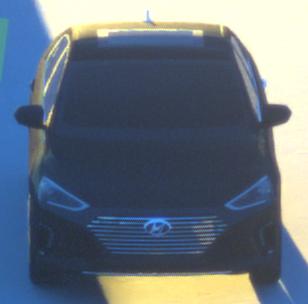
Make: Hyundai
Model: IONIQ Hybrid
Detailed model: IONIQ (AE) Hybrid
Model produced from: 2016/10
Model produced until: 2018/08
Doors: 5
Color: black
Road condition: dry road
Daytime: sunrise or sunset
Contrast: medium contrast